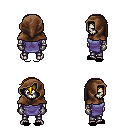
a pixel art fantasy rpg character, male body template, skeleton, chain tabard jacket, metal pants, blonde short bangs hairstyle, cloth hood, metal gloves, black slippers, four views (front, back, left, right), 2x2 character sprite sheet, small pixel art, hard edges, no anti-aliasing